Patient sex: M
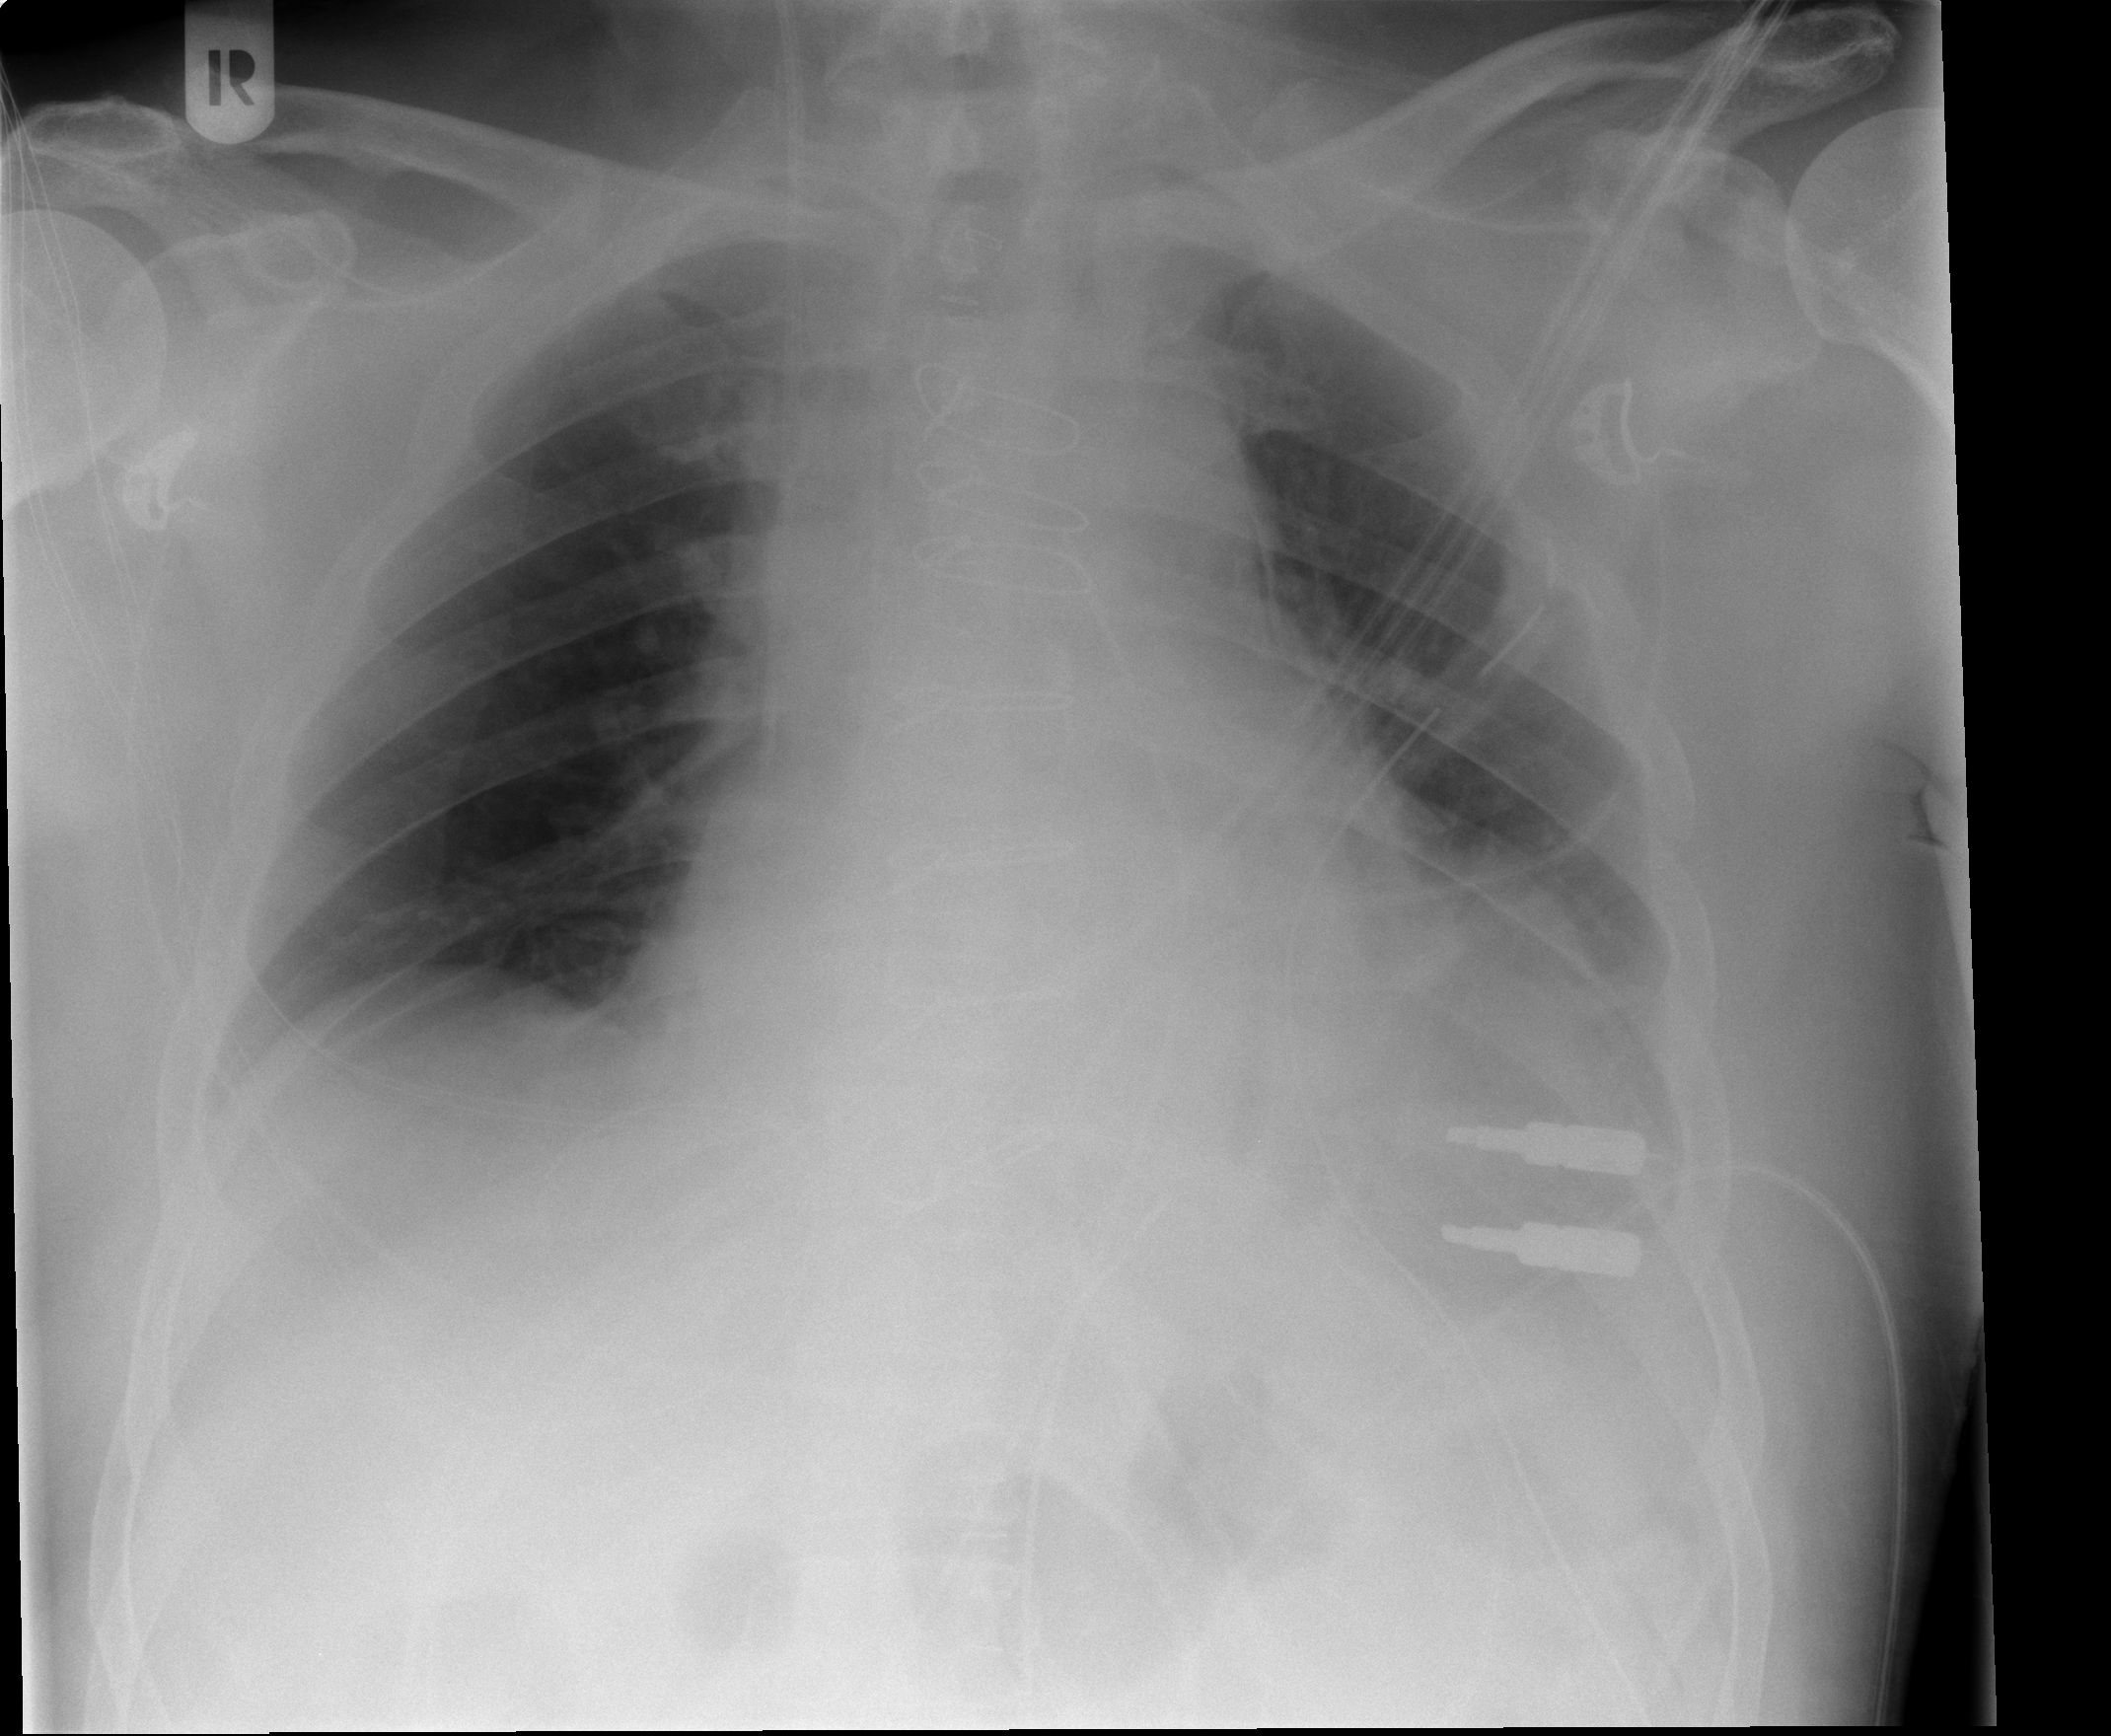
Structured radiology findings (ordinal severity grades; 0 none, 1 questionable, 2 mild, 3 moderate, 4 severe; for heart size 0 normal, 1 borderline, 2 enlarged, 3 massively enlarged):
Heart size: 0
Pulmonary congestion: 0
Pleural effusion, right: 0
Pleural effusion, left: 2
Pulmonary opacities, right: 0
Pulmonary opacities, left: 0
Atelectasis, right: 0
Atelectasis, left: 2